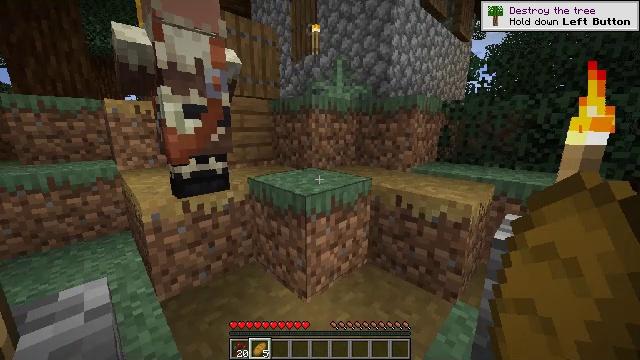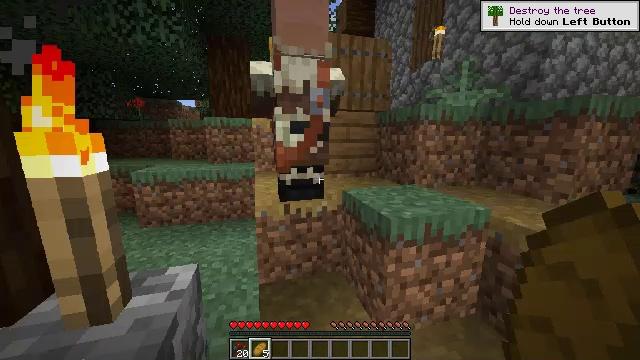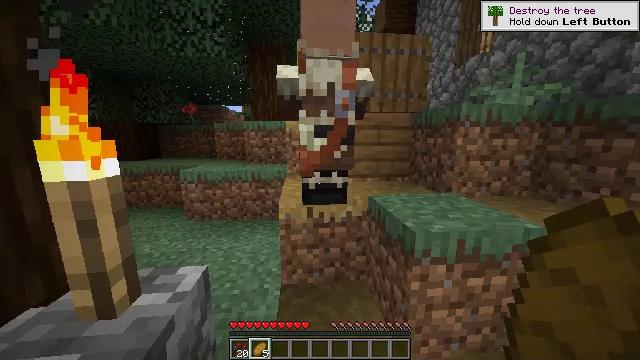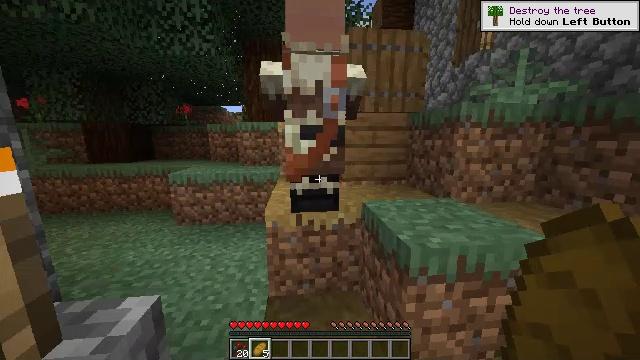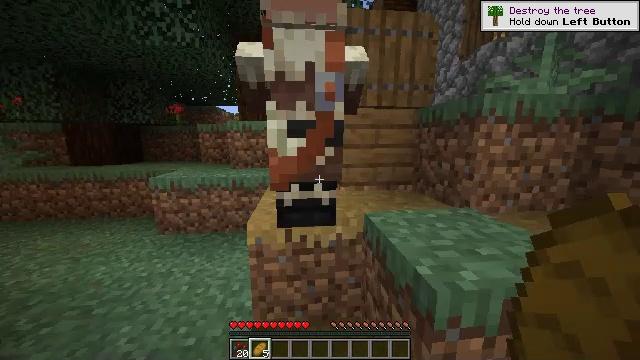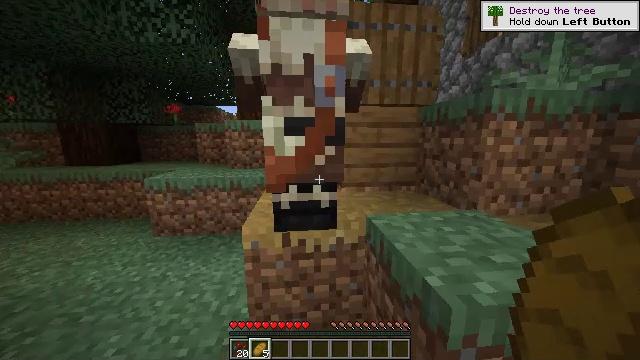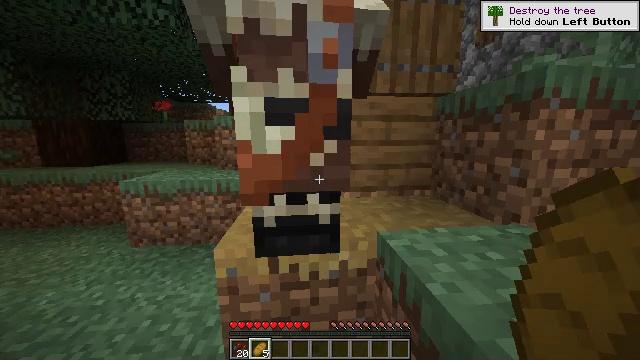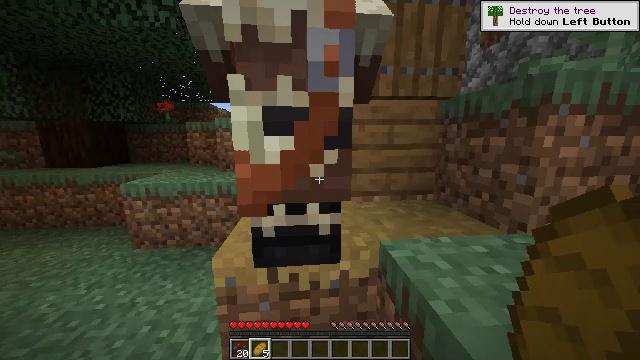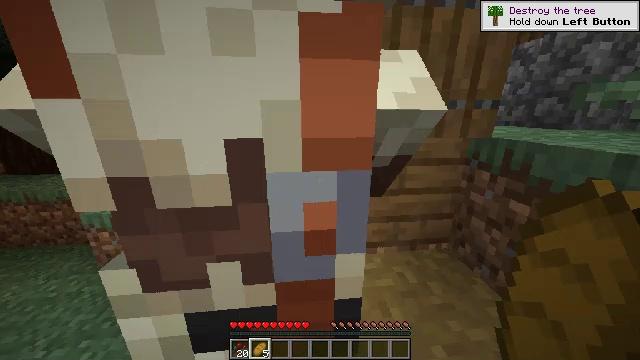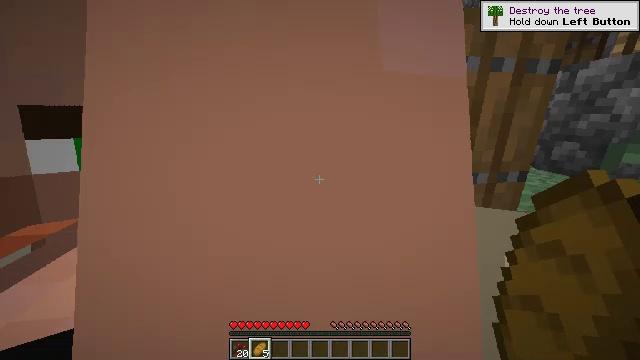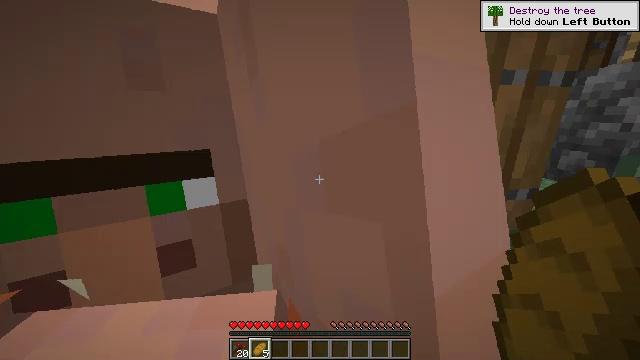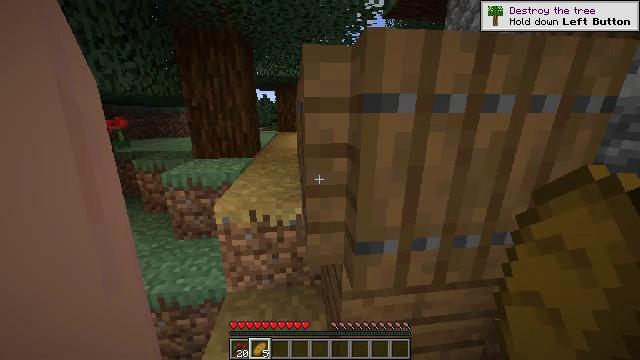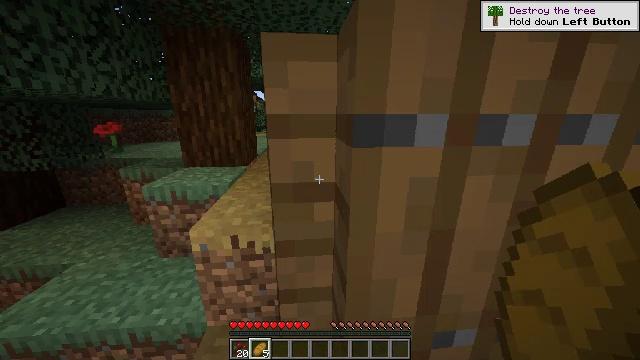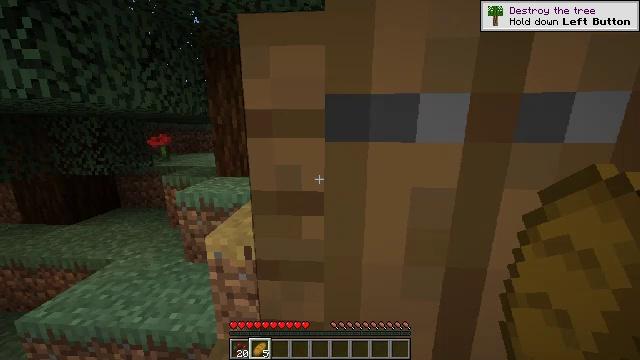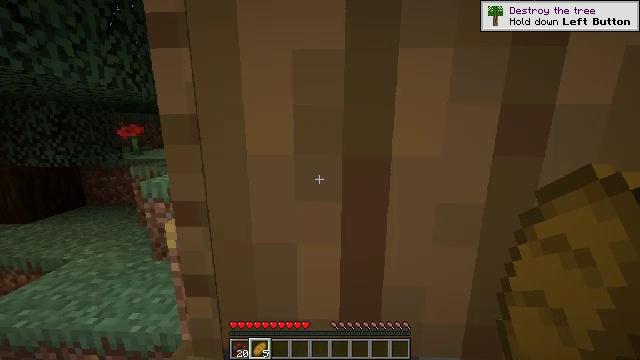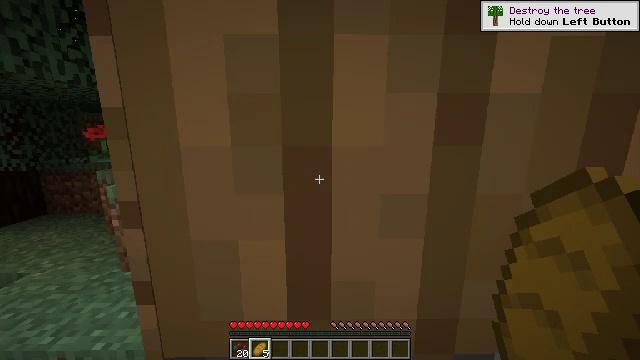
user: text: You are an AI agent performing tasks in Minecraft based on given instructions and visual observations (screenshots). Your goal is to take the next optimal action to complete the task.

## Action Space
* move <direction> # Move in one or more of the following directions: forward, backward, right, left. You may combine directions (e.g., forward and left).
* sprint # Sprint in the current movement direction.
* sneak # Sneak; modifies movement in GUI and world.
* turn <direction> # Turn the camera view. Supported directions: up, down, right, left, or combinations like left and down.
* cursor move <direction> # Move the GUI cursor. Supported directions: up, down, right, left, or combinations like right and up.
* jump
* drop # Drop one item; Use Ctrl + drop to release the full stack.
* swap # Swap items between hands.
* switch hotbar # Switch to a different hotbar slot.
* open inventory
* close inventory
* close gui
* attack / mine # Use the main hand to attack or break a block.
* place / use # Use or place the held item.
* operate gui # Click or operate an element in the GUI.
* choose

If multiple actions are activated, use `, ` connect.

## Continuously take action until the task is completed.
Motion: motion action
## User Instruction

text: Collect the blue bed by attacking it.
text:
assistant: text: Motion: move forward and move right, turn left and up
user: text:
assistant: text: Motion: move forward, turn left
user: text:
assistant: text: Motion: move forward
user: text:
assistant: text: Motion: move forward
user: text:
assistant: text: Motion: move forward
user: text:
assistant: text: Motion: move forward
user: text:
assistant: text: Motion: move forward, jump
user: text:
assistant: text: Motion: move forward, turn down, jump
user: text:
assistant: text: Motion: move forward, jump
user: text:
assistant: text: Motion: move forward
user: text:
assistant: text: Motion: move forward
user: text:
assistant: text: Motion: move forward, turn left
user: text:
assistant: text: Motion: move forward and move left, turn left and up
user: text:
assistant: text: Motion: move forward and move left, turn right
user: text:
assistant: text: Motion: move forward and move left, turn right
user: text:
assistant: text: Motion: move forward and move left, turn right and up
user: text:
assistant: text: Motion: move forward and move left, turn right and up
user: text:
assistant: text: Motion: move forward and move left, turn right
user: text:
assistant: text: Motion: move forward and move left, turn right
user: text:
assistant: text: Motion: move forward and move left
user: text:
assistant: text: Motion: move forward and move left
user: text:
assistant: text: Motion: move forward and move left
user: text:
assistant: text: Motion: move forward and move left, turn left and down
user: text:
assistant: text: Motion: move left, turn left and down
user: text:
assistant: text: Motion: move left, turn left and down
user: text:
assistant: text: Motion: move forward and move left, turn right
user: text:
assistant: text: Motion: move forward, turn right
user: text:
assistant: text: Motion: move forward
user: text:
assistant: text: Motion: move forward, turn right
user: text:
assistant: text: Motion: move forward, turn right and up